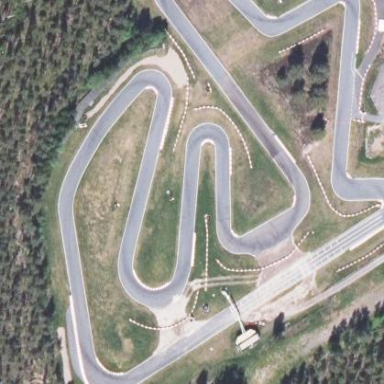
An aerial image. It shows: Karting raceway with asphalt surface.